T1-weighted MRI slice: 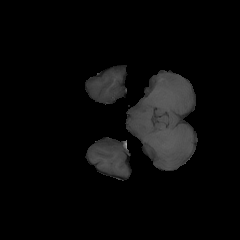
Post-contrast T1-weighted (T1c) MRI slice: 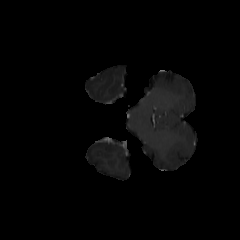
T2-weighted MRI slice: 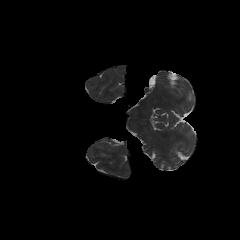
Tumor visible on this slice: no